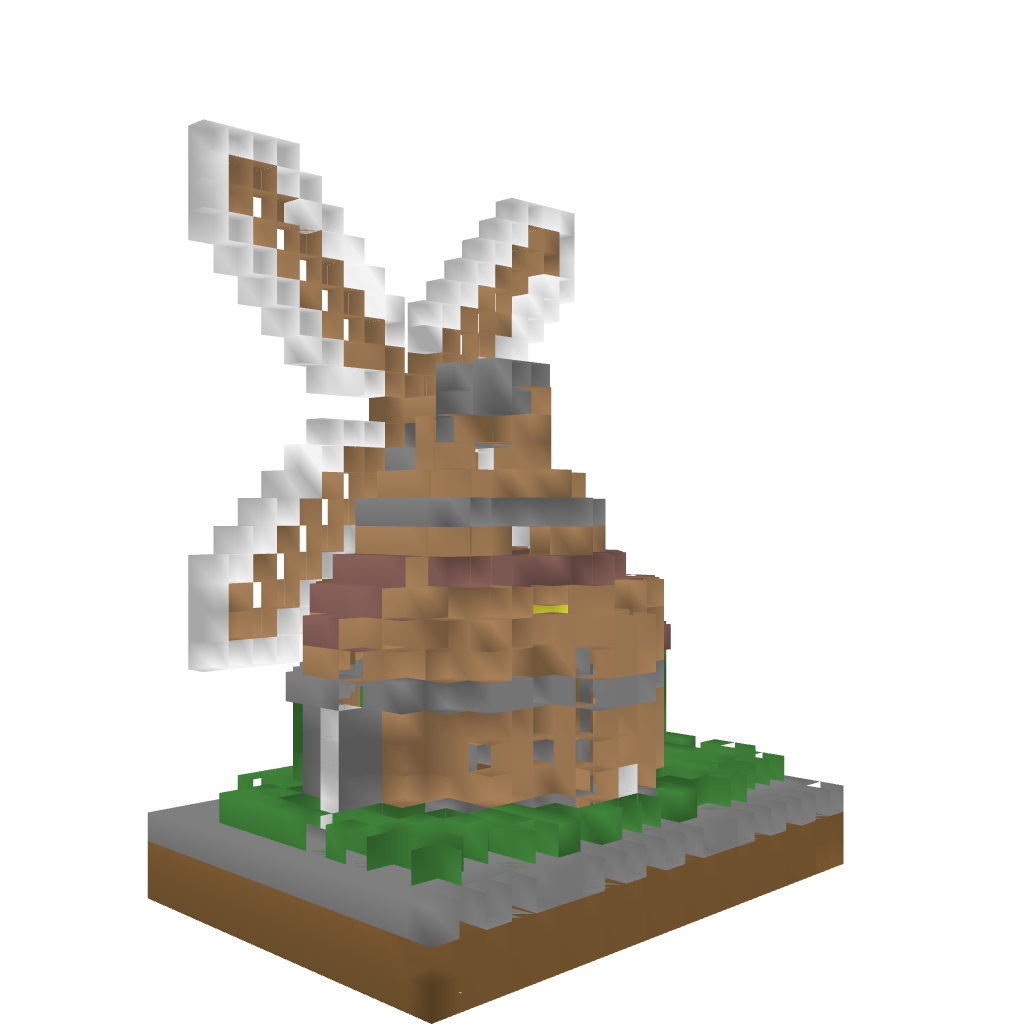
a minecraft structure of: Medieval Small Windmill bad low quality